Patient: sex M, age 75
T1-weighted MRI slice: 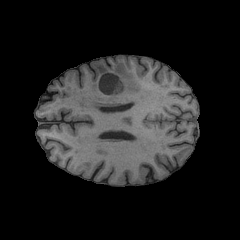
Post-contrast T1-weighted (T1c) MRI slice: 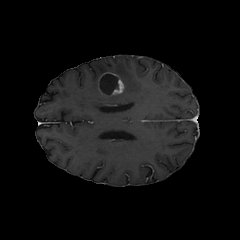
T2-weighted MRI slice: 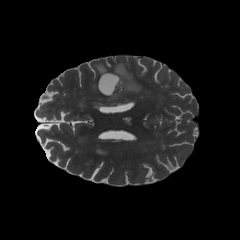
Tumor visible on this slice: yes
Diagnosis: Glioblastoma, IDH-wildtype
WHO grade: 4